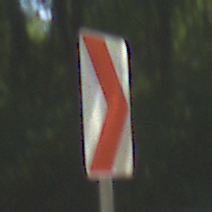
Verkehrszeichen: RichtungstafelnInKurvenKleinLinks
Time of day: Midday
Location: Outdoor (RoadRail)
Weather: Clear
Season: NotSpecified
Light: Natural